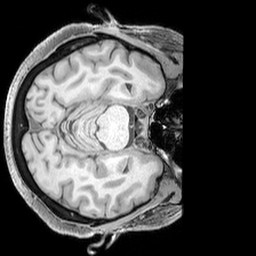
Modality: T1w
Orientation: axial
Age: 71
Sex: female
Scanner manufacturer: siemens
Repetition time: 2.3 s
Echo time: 0.00226 s